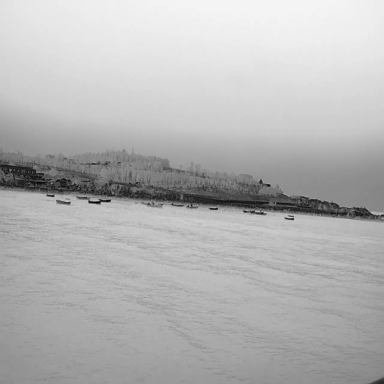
There are 13 bulk_carriers in the infrared image.